Field crop: tomato
Growth stage: 1
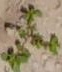
Species: portulaca